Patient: sex M, age 35
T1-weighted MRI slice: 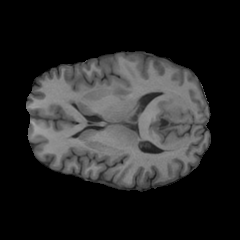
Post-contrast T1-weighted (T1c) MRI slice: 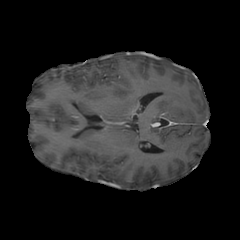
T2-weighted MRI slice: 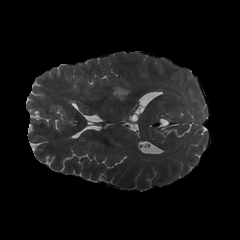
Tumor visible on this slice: yes
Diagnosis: Glioblastoma, IDH-wildtype
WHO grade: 4